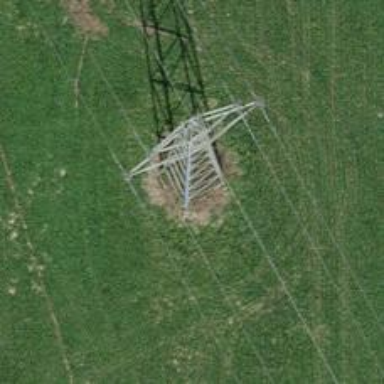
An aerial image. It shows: Power tower.